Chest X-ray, PA view. Patient: 79 years old, sex F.
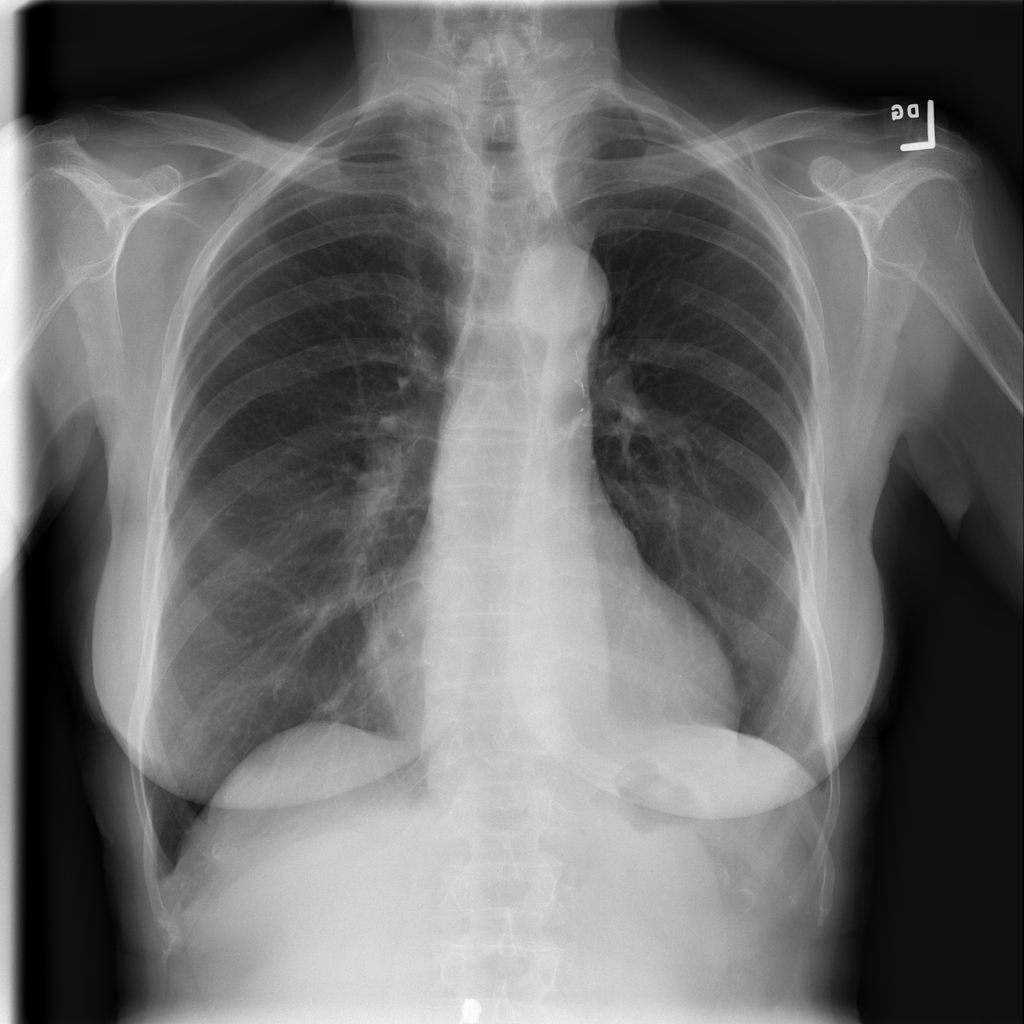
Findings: Nodule